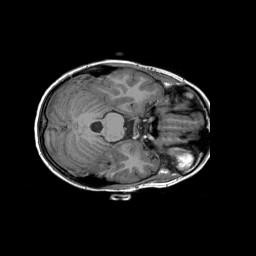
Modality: T1w
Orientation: coronal
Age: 9
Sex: male
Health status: ill